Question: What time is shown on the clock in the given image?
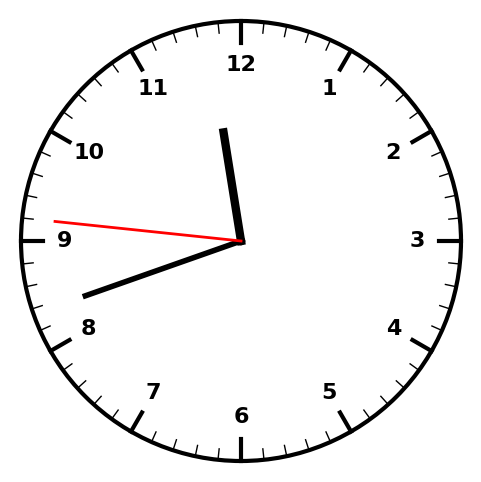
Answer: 11:41:46